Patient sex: M
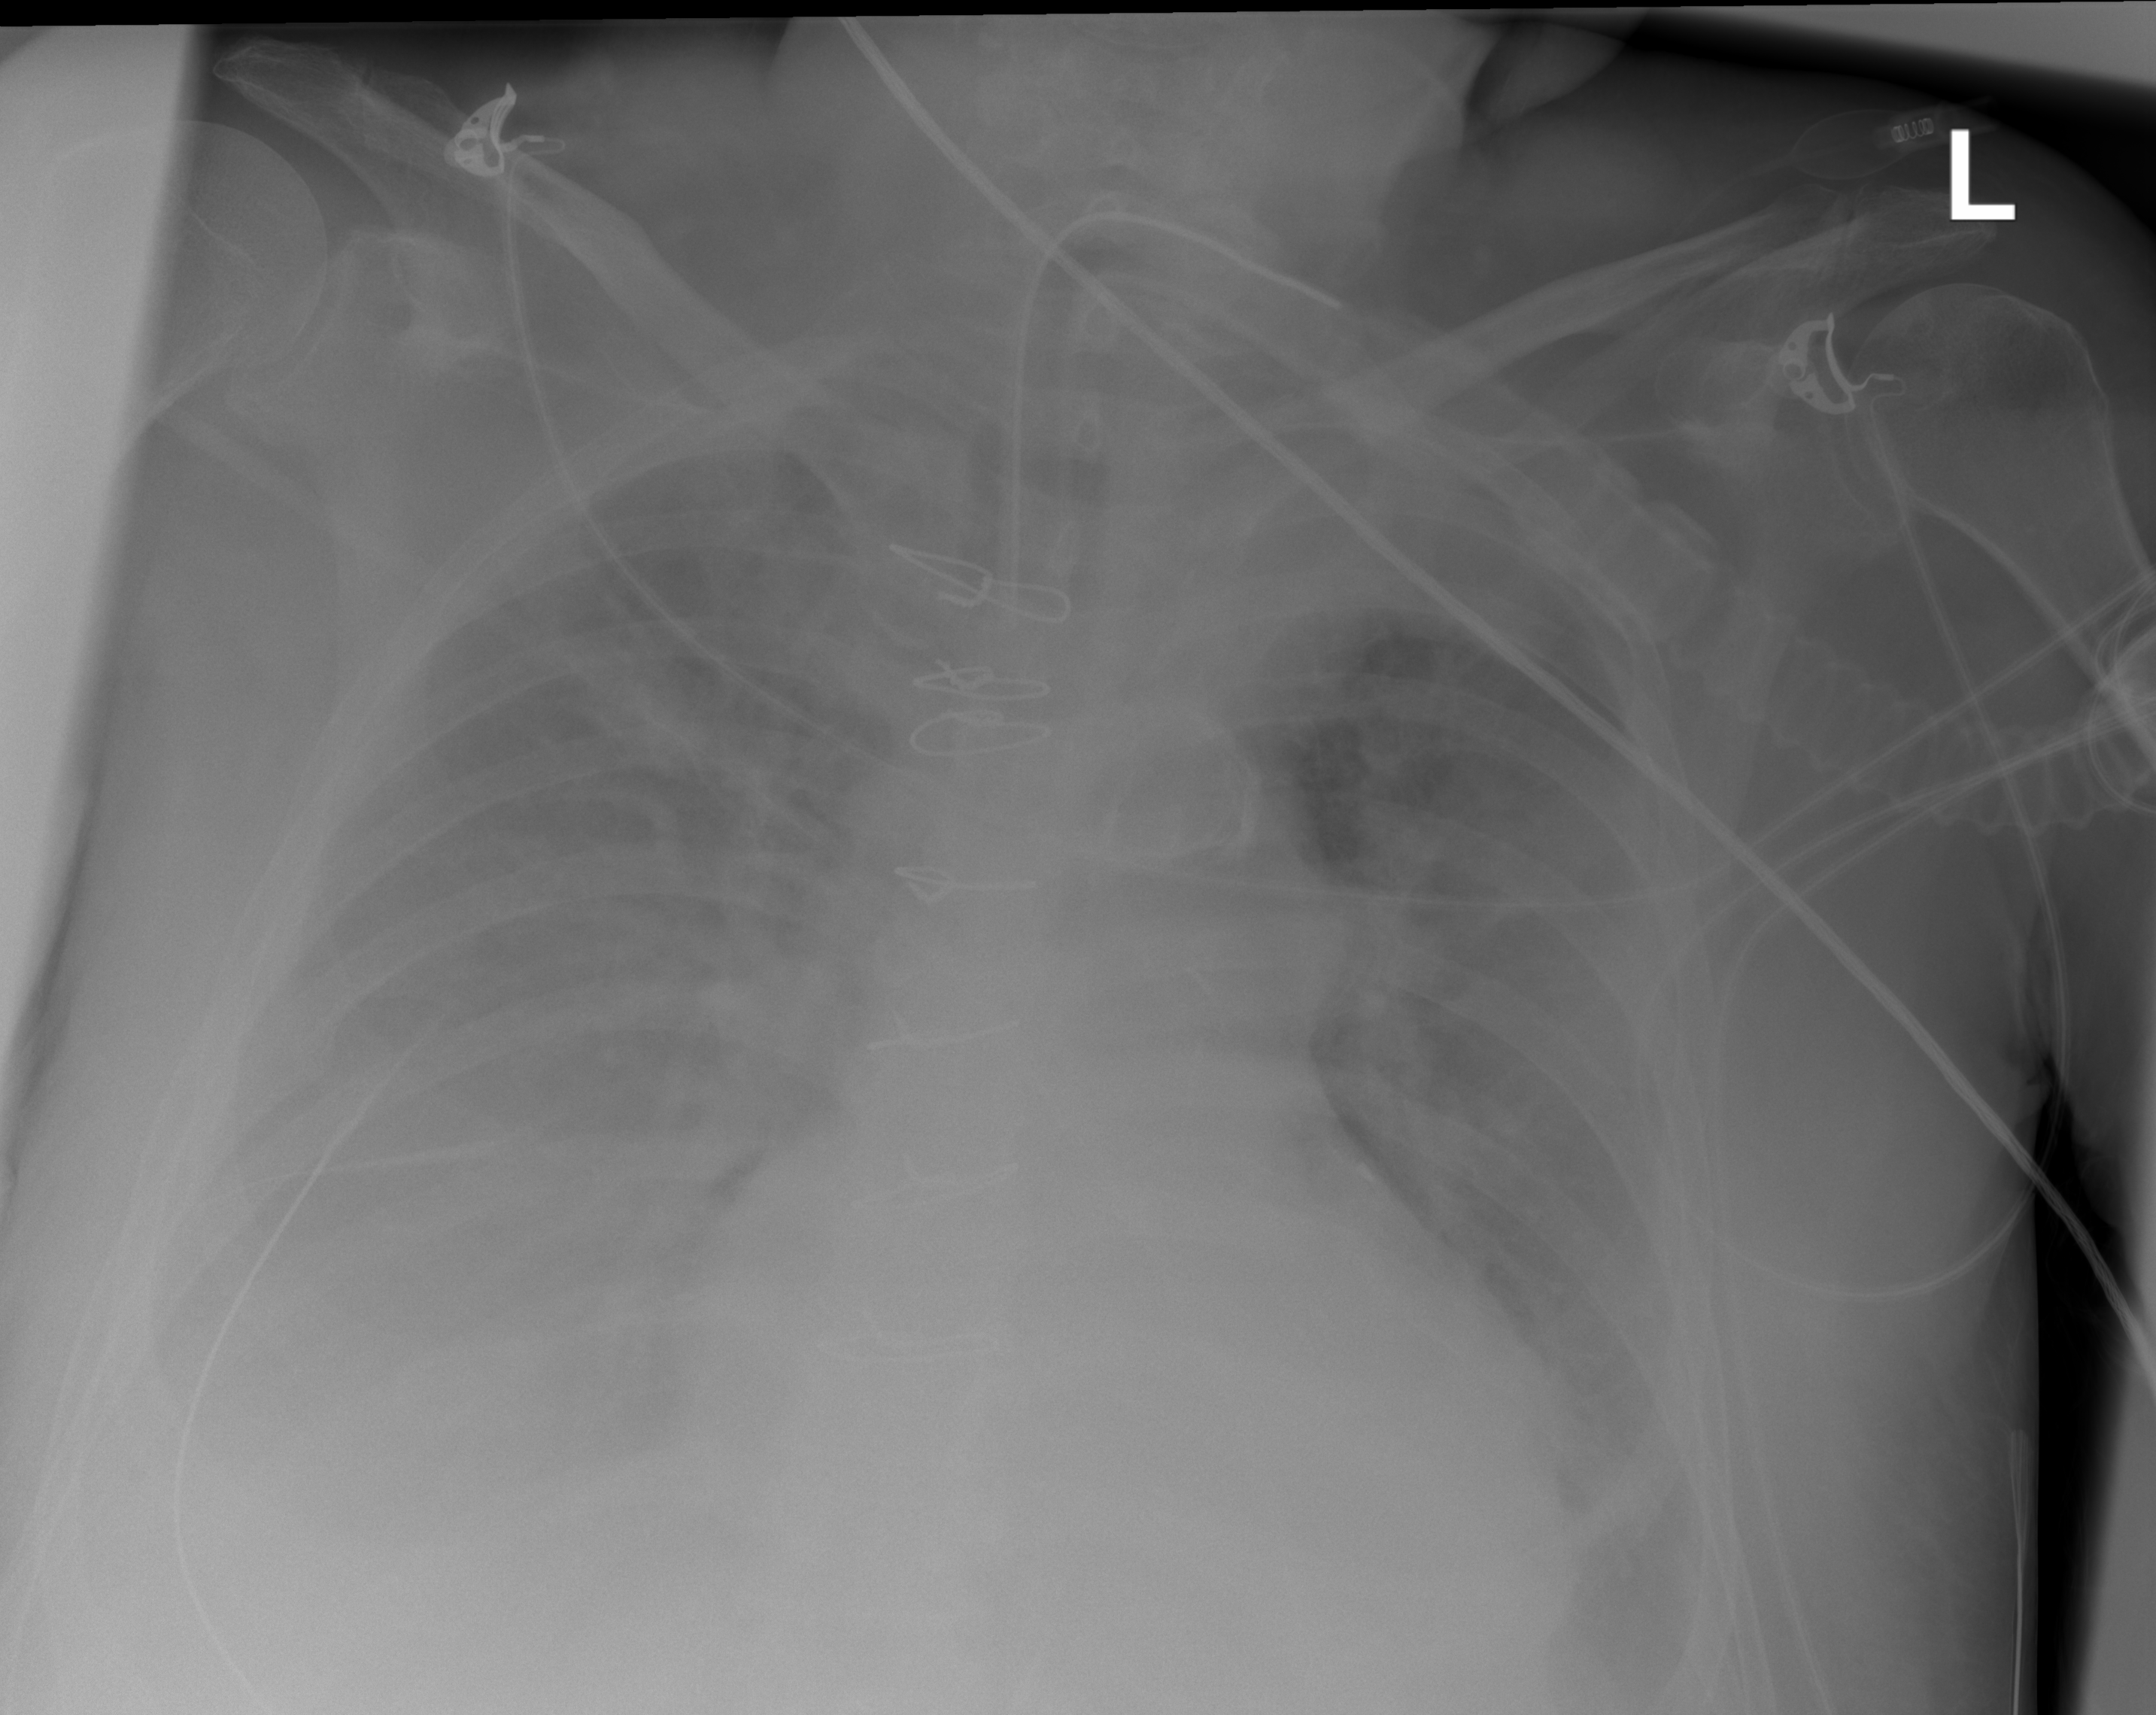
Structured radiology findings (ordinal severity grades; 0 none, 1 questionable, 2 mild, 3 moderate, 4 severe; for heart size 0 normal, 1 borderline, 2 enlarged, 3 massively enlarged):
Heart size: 2
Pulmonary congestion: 2
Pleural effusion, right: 3
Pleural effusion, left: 3
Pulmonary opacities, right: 0
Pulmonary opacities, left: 0
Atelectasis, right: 2
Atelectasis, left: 2